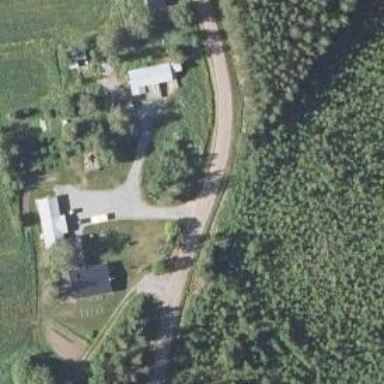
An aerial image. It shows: Driveway leading to service road.